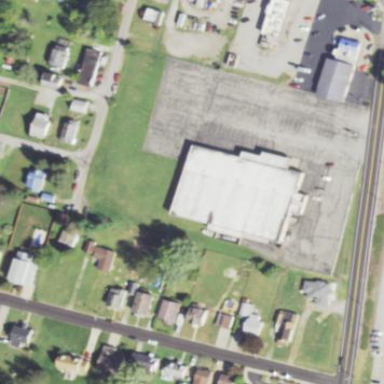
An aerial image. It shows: Commercial building that houses bowling alley.